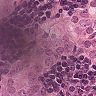
Metastatic tissue present: yes